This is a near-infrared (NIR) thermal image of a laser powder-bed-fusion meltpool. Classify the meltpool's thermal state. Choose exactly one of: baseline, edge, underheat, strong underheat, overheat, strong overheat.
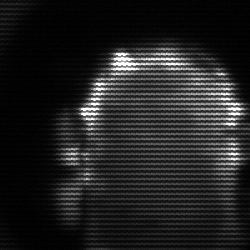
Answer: baseline